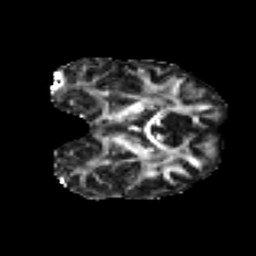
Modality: FA
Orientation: coronal
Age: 42
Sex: female
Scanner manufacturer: ge
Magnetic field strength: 3 T
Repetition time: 7.8 s
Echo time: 0.0606 s